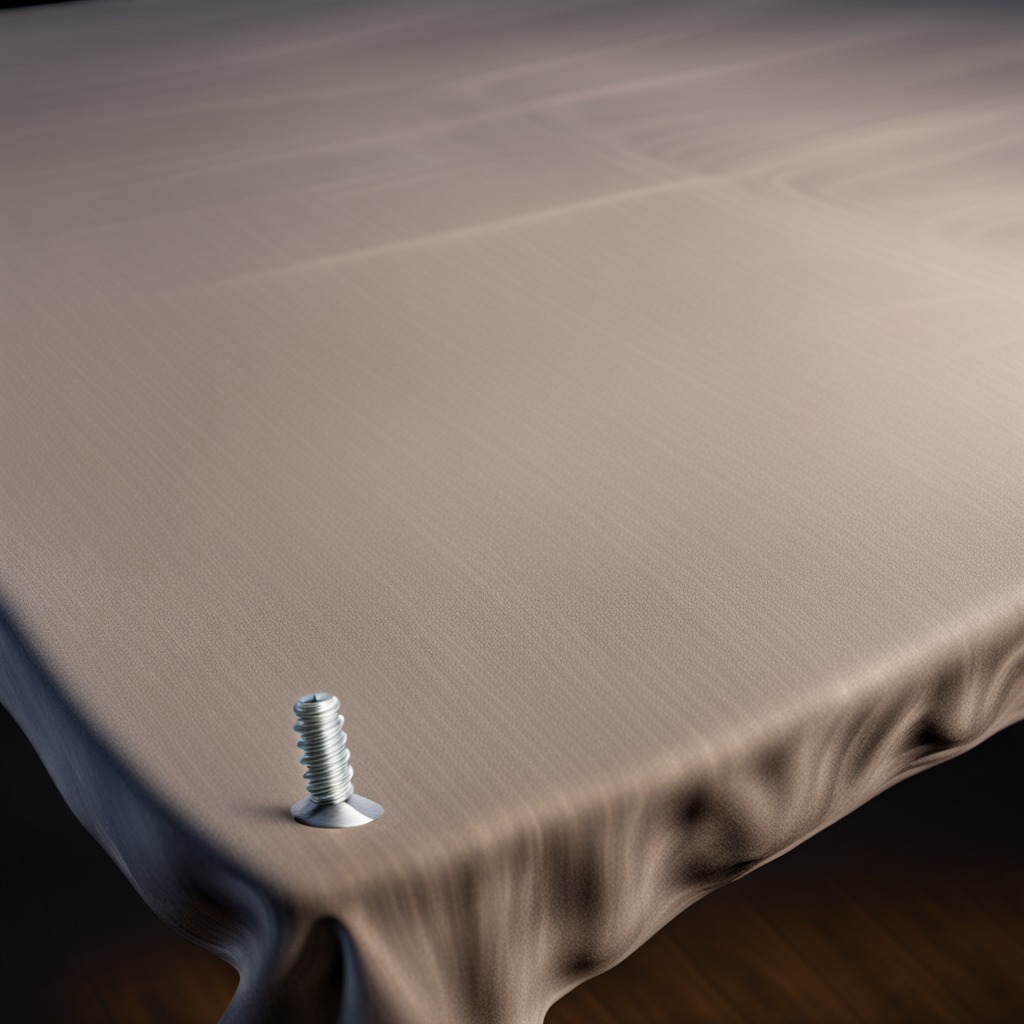
A metal screw lies on a wooden table in a workshop at night.